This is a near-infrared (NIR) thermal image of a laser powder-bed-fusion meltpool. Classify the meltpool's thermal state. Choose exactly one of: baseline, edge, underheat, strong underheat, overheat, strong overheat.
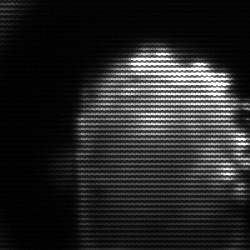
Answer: baseline